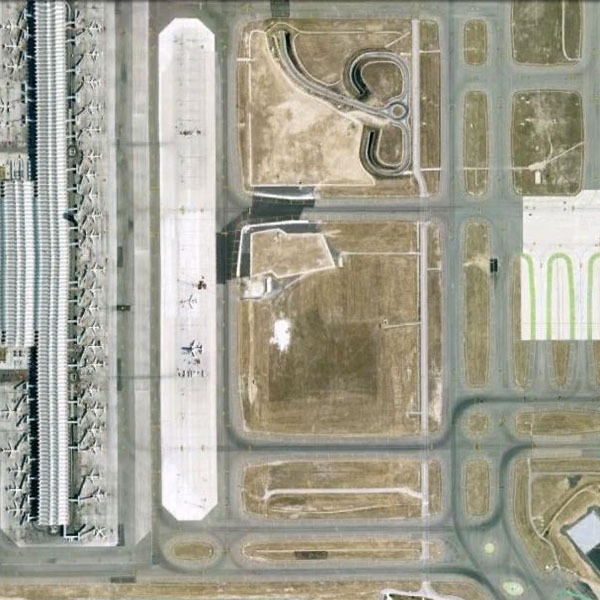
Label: Airport